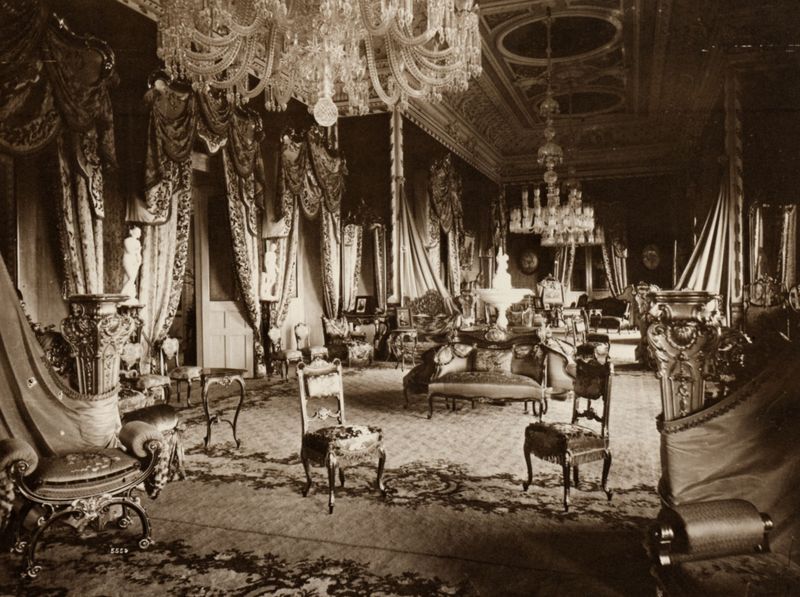
Titel: Inneres des Falaknuma Schlosses
Künstler: Raja Lala Deen Dayal
Schlagwörter: dunkel, schatten, weiß, braun, fenster, geschwungen, glas, grau, hell, hintergrund, holz, lampe, licht, marmor, raum, schmuck, schwarz, stuhl, stühle, säule, säulen, tisch, tische, tür, zimmer, schloss, gesellschaft, muster, teppich, alt, wand, barock, falten, samt, bild, innenraum, möbel, vorhang, einsam, boden, figur, gold, interieur, reich, sessel, stoff, decke, innen, borte, gotik, rokoko, seide, brunnen, rund, beine, bein, bilder, sofa, armlehne, türen, fußboden, russland, schwer, verlassen, hocker, saal, sepia, lehnen, könig, thron, dekoration, bezug, polster, salon, vorhänge, glanz, dekor, ornamente, stuhllehne, verzierung, kronleuchter, leuchter, lüster, stuck, türflügel, teppiche, tiefe, besch, couch, edel, gemach, menschenleer, glitzern, halle, foto, fotografie, photographie, nische, auslage, offen, palast, schwarz-weiss, brokat, photo, fries, kerzenleuchter, schnörkel, erleuchtet, statuen, kristall, wohlhabend, stuhlbein, stuhlbeine, reichtum, mobiliar, kasetten, kassettendecke, teppicht, einrichtung, prunk, ornamentik, sitzbank, verzierungen, samten, nischen, rondell, kasettendecke, festsaal, medaillons, kassettentüren, titanic, borten, nähte, räumlichkeit, stuh, kristalle, chippendale, draperien, prunksaal, voile, überladen, raumtiefe, recamier, ballraum, kornleuchter, königsschloss, seiden, stuhlbezug, volons, daal, deckenilder, etwas größere, stiuhl, läule, vorh#ngke, tepüüoche, tappiche, vorh#nge